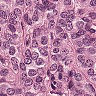
Metastatic tissue present: yes